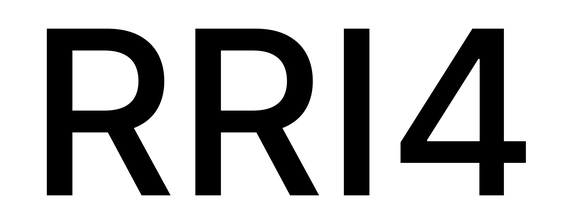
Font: Inter_Medium